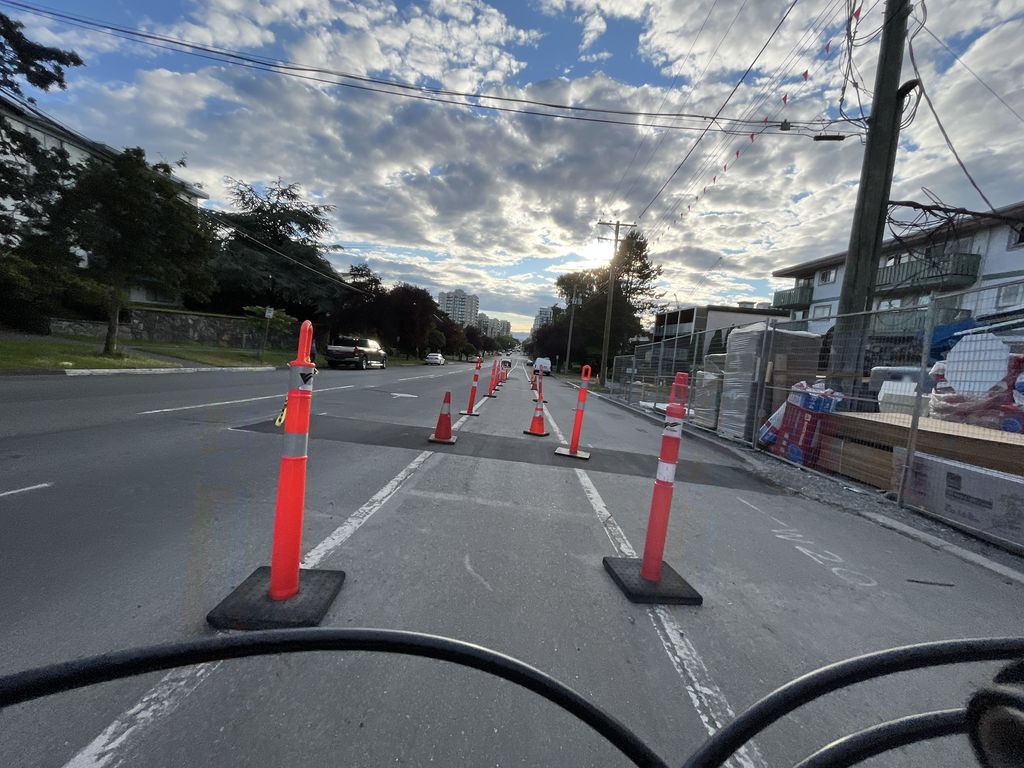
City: victoria